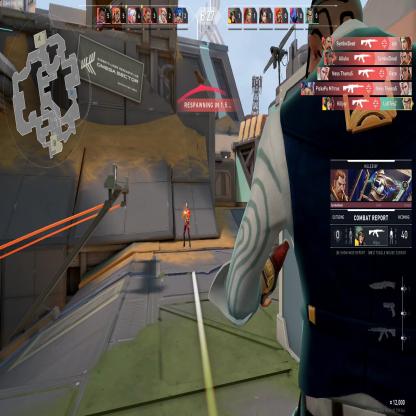
Label: enemy